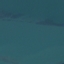
Label: SeaLake